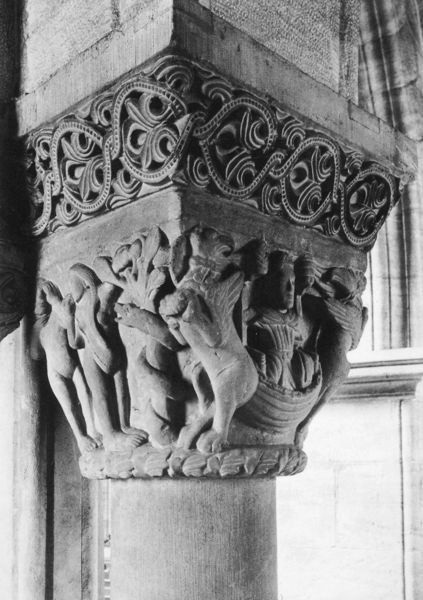
Titel: Basel, Münster, ehemalige Kathedrale St. Maria, heute evangelische Pfarrkirche
Standort: Basel (EU - CH)
Schlagwörter: flügel, kampf, kämpfer, weiß, menschen, grau, hintergrund, marmor, schwarz, säule, muster, ornament, alt, architektur, bibel, geschichte, sockel, stein, kirche, boot, kreis, rund, ranken, füße, schwer, rundbogen, verzierung, plastik, foto, antike, kreise, kapitell, fries, löwen, antik, verschlungen, struktur, romanik, quadrat, kapitel, figurenkapitell, babylon, gemeiselt, gemeisselt, babylonisch